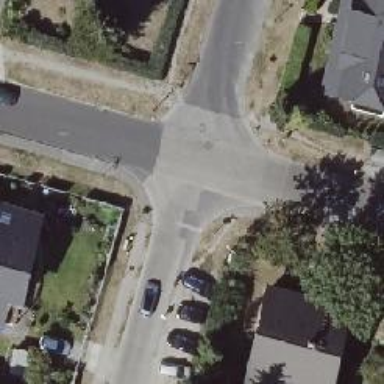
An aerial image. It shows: Stop road.